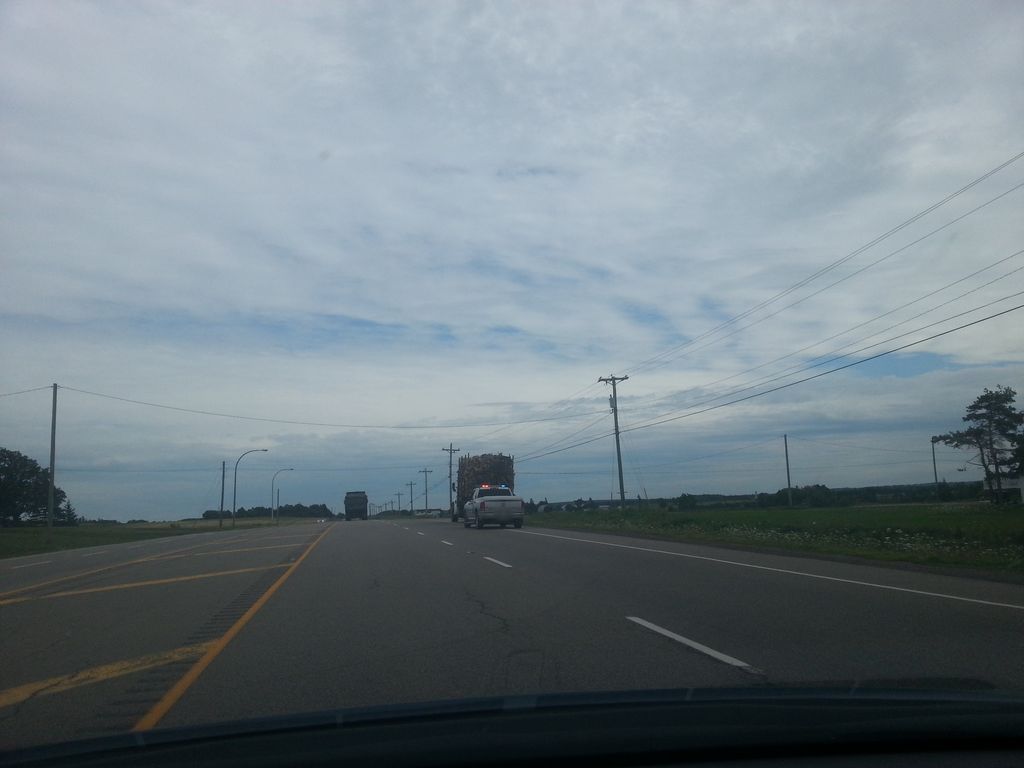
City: charlottetown